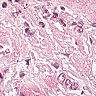
Metastatic tissue present: yes